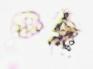
Label: Detritus